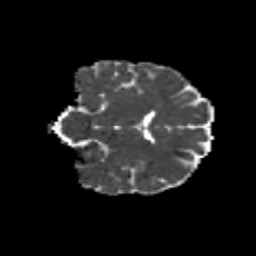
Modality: MD
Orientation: coronal
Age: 33
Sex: female
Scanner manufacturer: siemens
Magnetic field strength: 3 T
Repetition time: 8.6 s
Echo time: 0.095 s